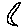
Label: moon